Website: crate-barrel
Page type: receipt
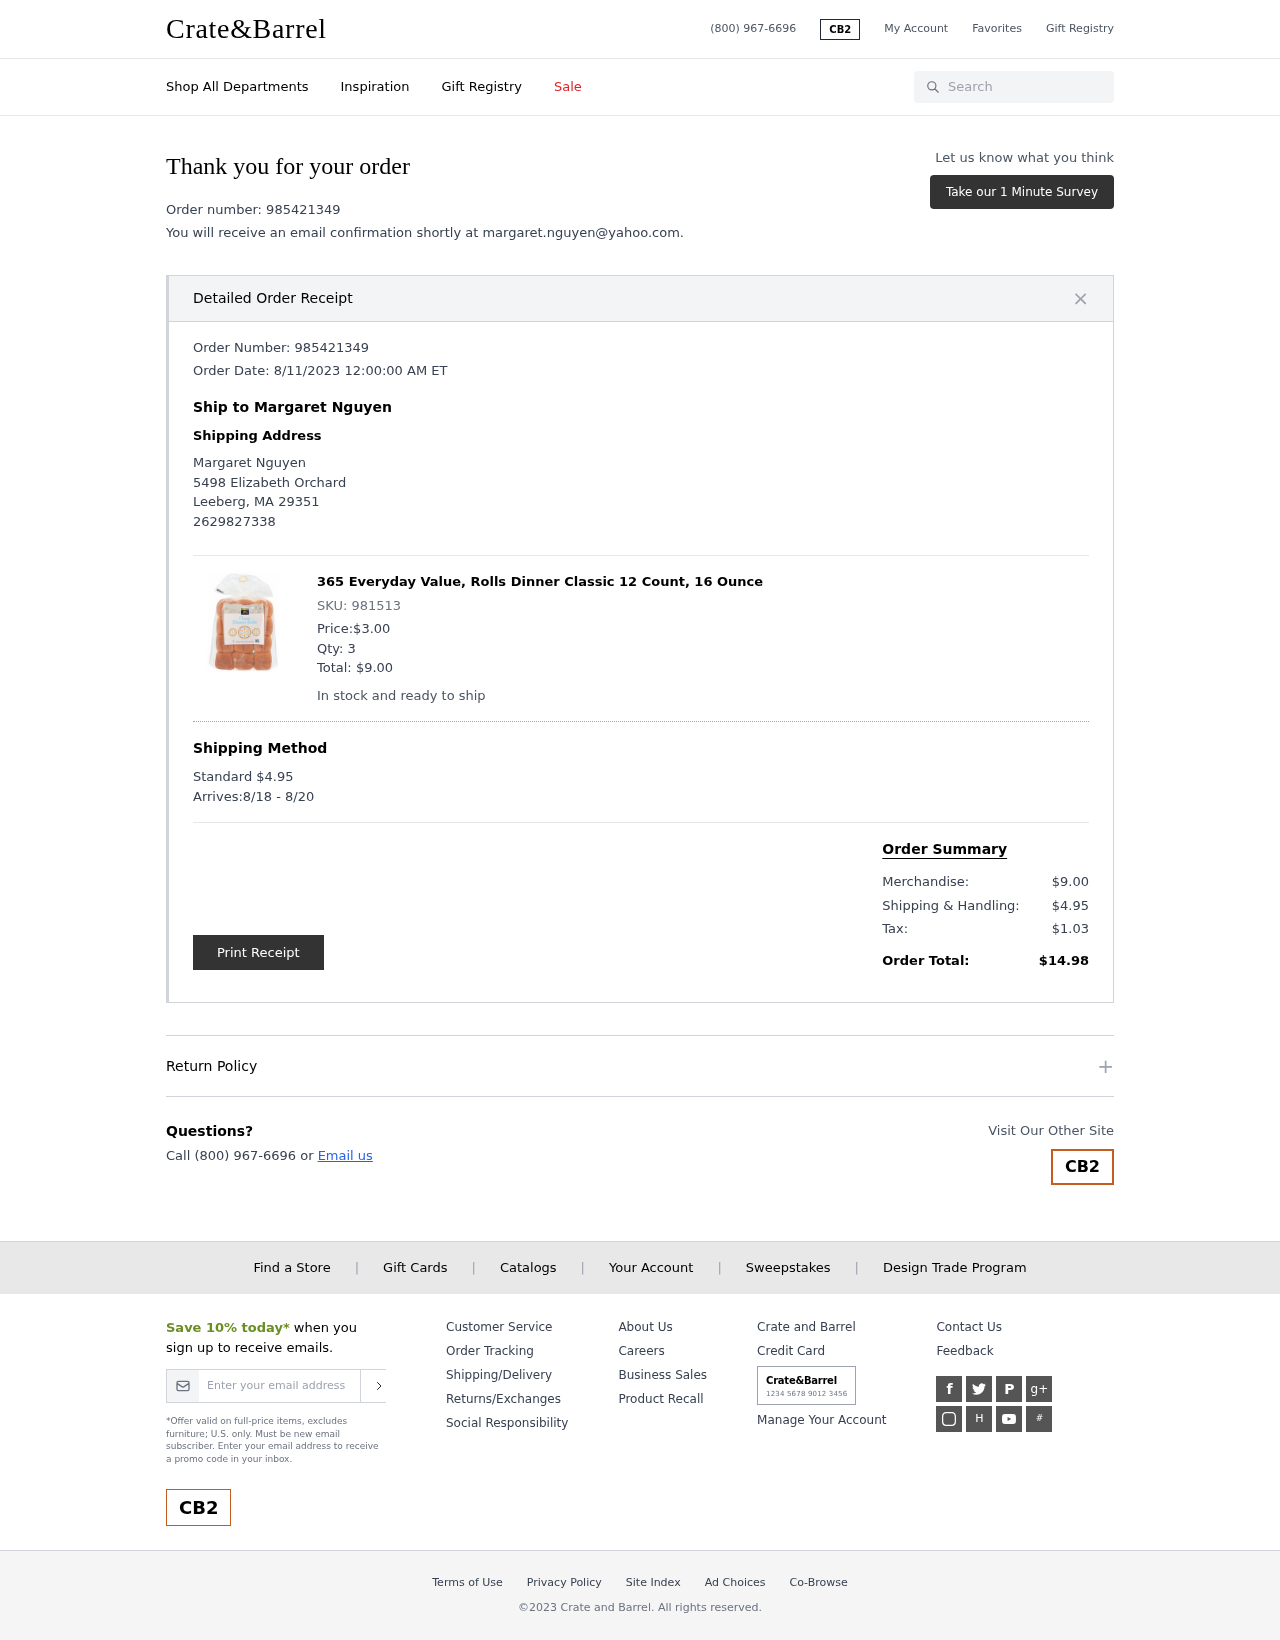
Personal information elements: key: PII_CITY
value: Leeberg
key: PII_EMAIL
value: margaret.nguyen@yahoo.com
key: PII_FULLNAME
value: Margaret Nguyen
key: PII_PHONE
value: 2629827338
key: PII_POSTCODE
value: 29351
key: PII_STATE_ABBR
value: MA
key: PII_STREET
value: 5498 Elizabeth Orchard
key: PII_FULLNAME2
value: Margaret Nguyen
Product elements: key: PRODUCT1_NAME
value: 365 Everyday Value, Rolls Dinner Classic 12 Count, 16 Ounce
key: PRODUCT1_PRICE
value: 3
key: PRODUCT1_QUANTITY
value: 3
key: PRODUCT1_SKU
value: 981513
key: PRODUCT1_TOTAL
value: $9.00
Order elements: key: ORDER_ID
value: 985421349
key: ORDER_DATE
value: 8/11/2023 12:00:00 AM ET
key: ORDER_SHIPPING_COST
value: $4.95
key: ORDER_DELIVERY_DATE
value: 8/18 - 8/20
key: ORDER_SUBTOTAL
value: $9.00
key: ORDER_SHIPPING_COST2
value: $4.95
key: ORDER_TAX
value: $1.03
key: ORDER_TOTAL
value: $14.98
Search elements: key: HEADER_SEARCH
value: Search